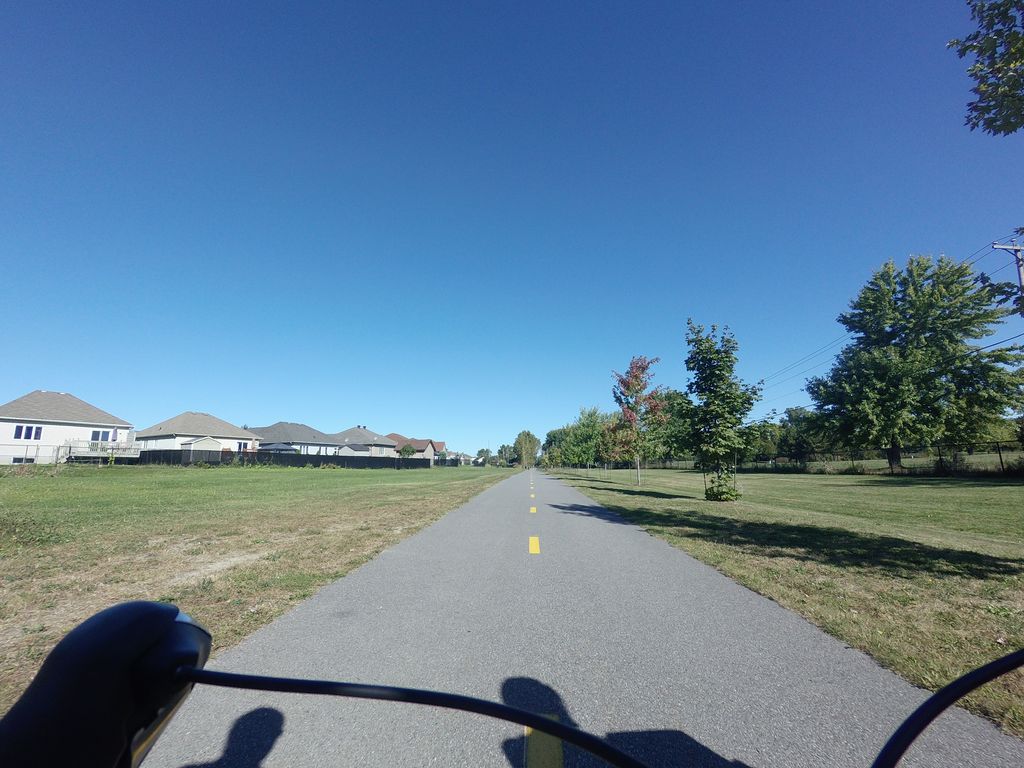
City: ottawa-gatineau